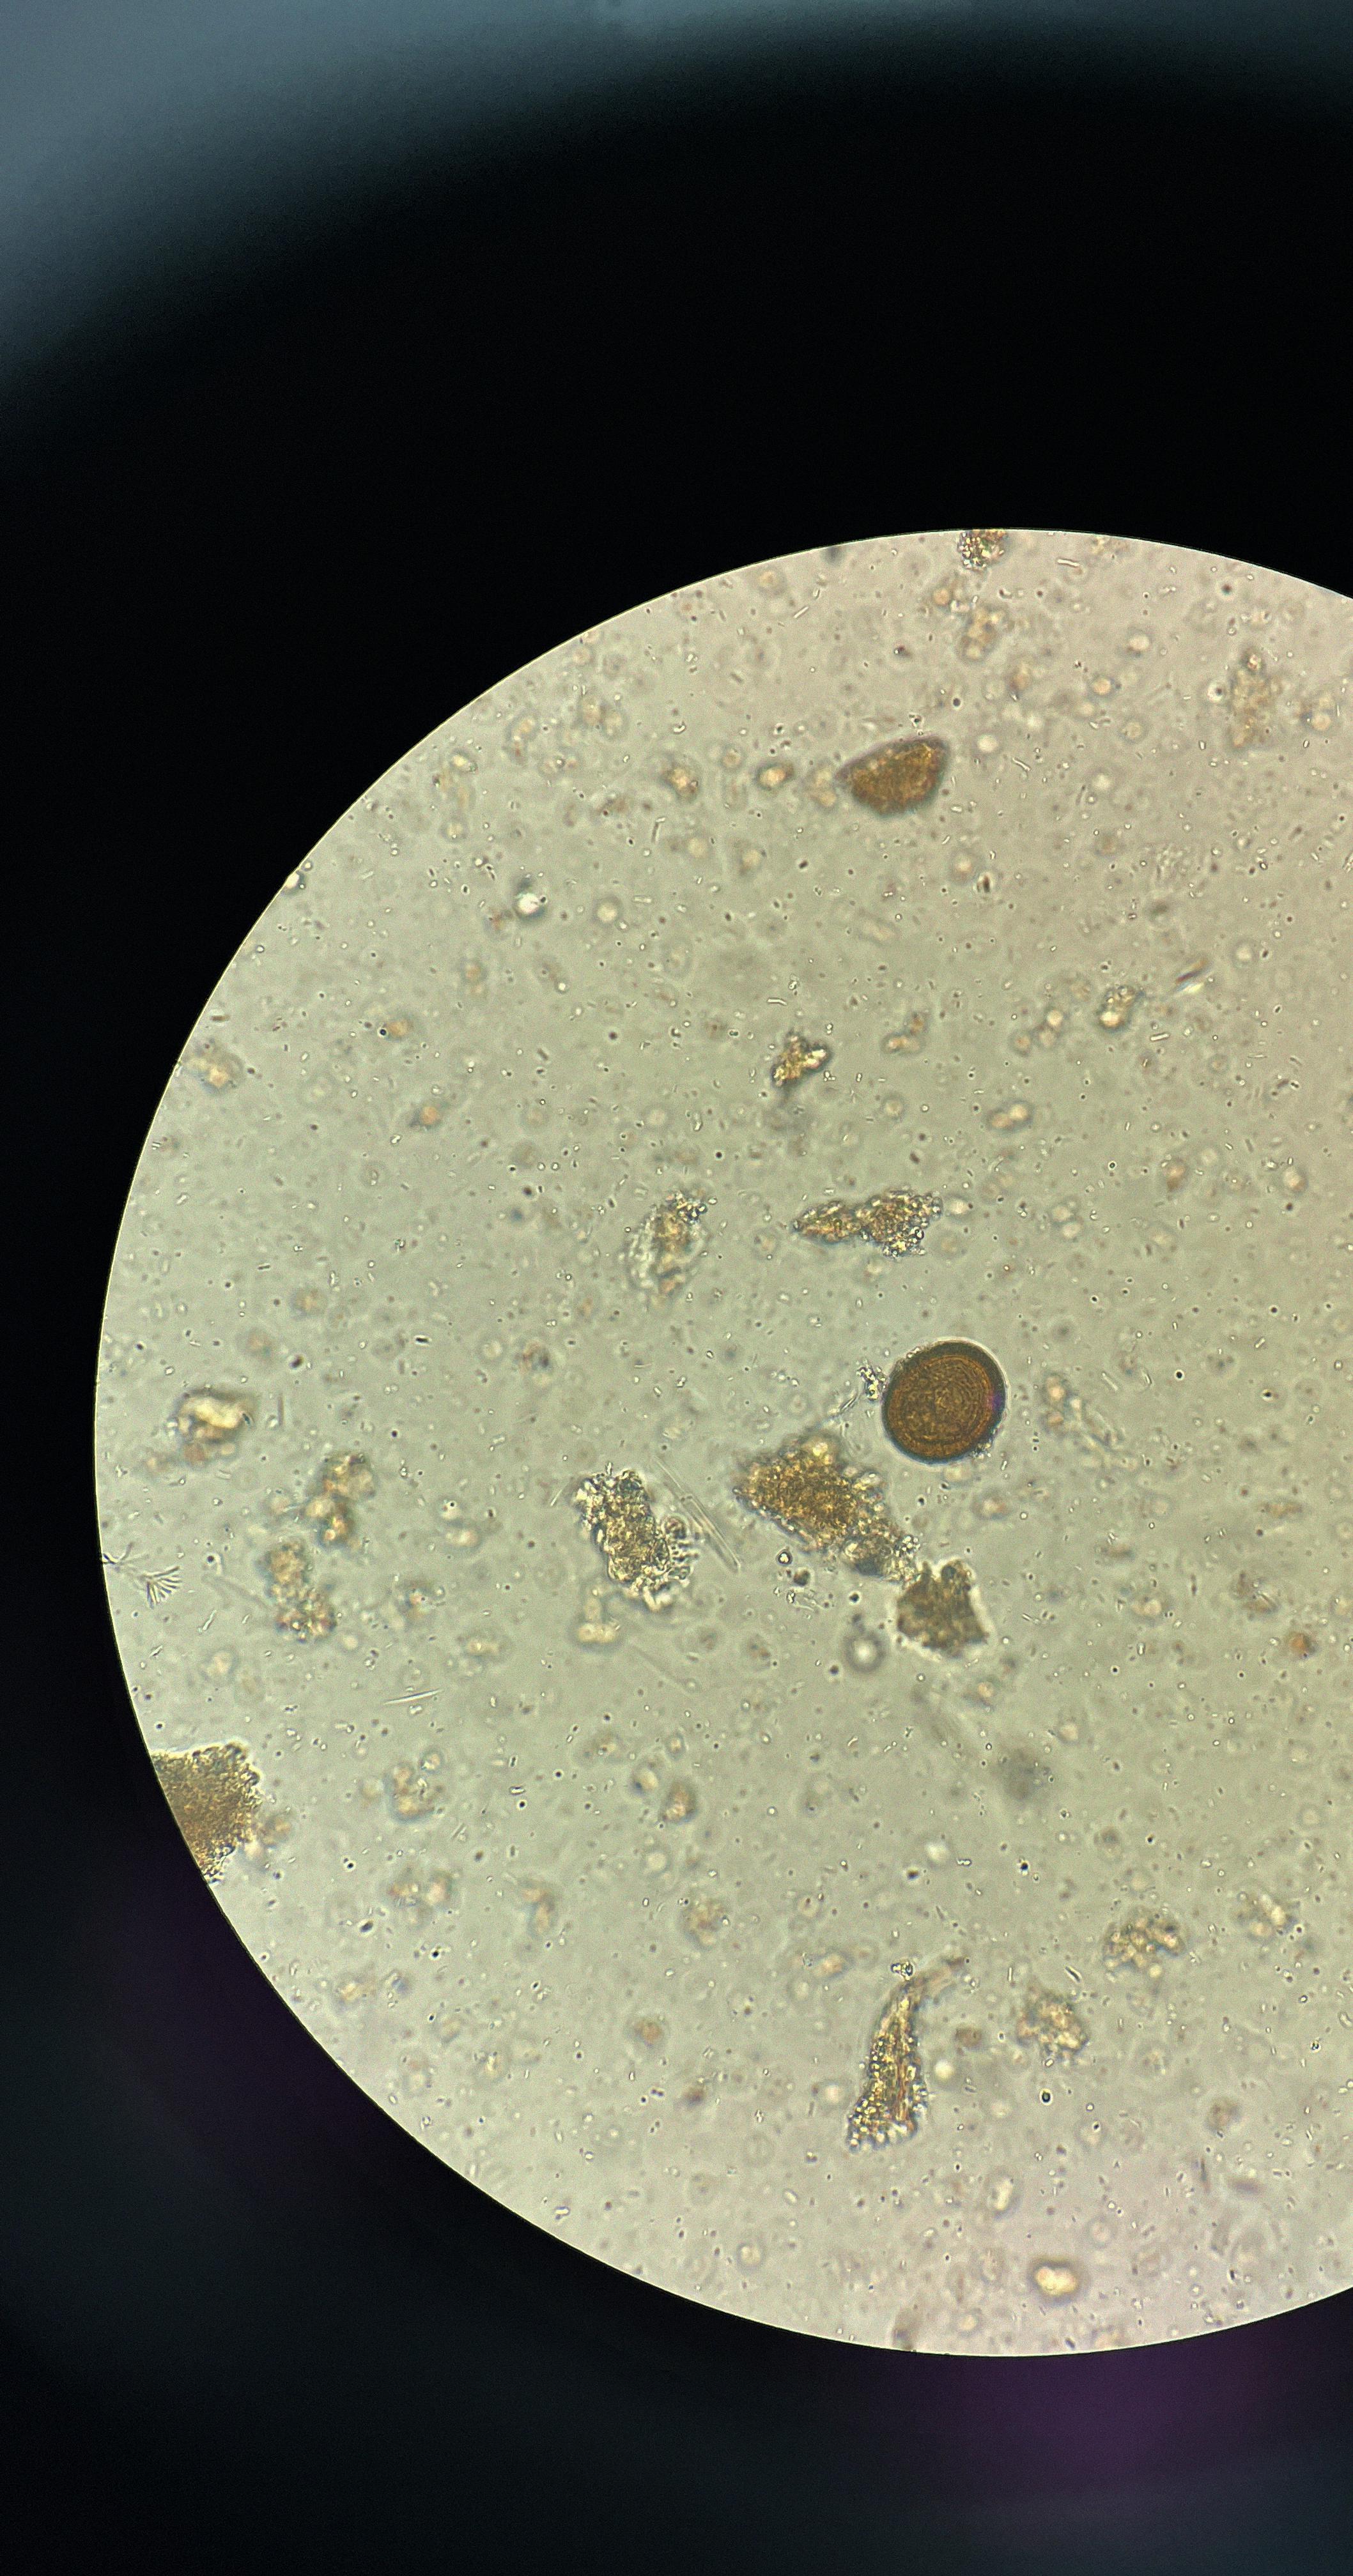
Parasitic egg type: Taenia spp. egg